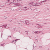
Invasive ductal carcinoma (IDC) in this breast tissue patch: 1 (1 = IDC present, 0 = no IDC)